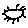
Label: sun